Question: I'm trying to create a responsive grid with a defined pattern, like this:

right now i have working part of it here:
<URL>
But I can't put all the columns in the right place, the big box on the right side never has 2 boxes on its left.
This is the code for the container:
'''
<div class="container">
<div class="box">
<p>box1 BIG</p>
</div>
<div class="box">
<p>box2</p>
</div>
<div class="box">
<p>box3</p>
</div>
<div class="box">
<p>box4</p>
</div>
<div class="box">
<p>box5</p>
</div>
<div class="box">
<p>box6 BIG</p>
</div>
<div class="box">
<p>box1 BIG</p>
</div>
<div class="box">
<p>box2</p>
</div>
<div class="box">
<p>box3</p>
</div>
<div class="box">
<p>box4</p>
</div>
<div class="box">
<p>box5</p>
</div>
<div class="box">
<p>box6 BIG</p>
</div>
</div>
'''
and this is the css:
'''
.container {
max-width: 1000px;
margin: 0 auto;
background-color: #5B83AD;
}
.box {
background-color: #5B83AD;
width: 50%;
float: left;
height: 200px;
}
.box:nth-child(6n+1){
background-color: #444444;
height: 400px;
}
.box:nth-child(6n){
background-color: #992277;
height: 400px;
}
@media screen and (max-width: 620px) {
.box {
clear: both;
width: 100%;
}
}
@media screen and (min-width: 621px) {
.box {
clear: none;
width: 50%;
}
}
'''
I want the boxes to keep always the same layout:
1 big - 2 half height
2 half height - 1 big
...
And i need it to work on IE8 too
Is there a way to achieve this layout(it has to be responsive and if i remove a box the layout has to re-adapt)?
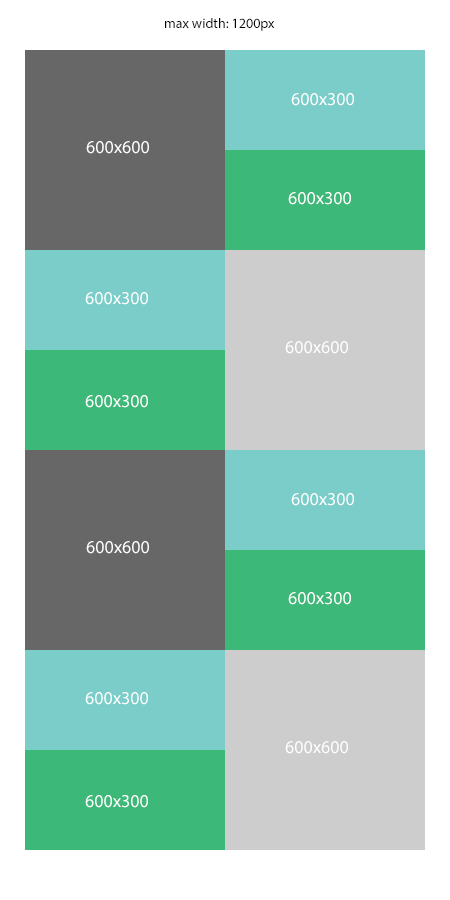
Answer: They are out of order, but maybe you'll accept it I'm not sure. Box 4 is the big one not 6 which makes it a little strange but the design still follows the pattern.
Sorry if this isn't what you wanted.
<URL>
The only major change is this from :nth-child(6n) to nth-child(6n+4) and the added float right to that rule.
'''
.box:nth-child(6n+4){
background-color: #992277;
height: 400px;
float: right;
}
'''
## HTML
'''
<div class="container">
<div class="box">
<p>box1 BIG</p>
</div>
<div class="box">
<p>box2</p>
</div>
<div class="box">
<p>box3</p>
</div>
<div class="box">
<p>box4 BIG</p>
</div>
<div class="box">
<p>box5</p>
</div>
<div class="box">
<p>box6</p>
</div>
<div class="box">
<p>box1 BIG</p>
</div>
<div class="box">
<p>box2</p>
</div>
<div class="box">
<p>box3</p>
</div>
<div class="box">
<p>box4 BIG</p>
</div>
<div class="box">
<p>box5</p>
</div>
<div class="box">
<p>box6</p>
</div>
</div>
'''
## CSS
'''
.container {
max-width: 1000px;
margin: 0 auto;
background-color: #5B83AD;
}
.box {
background-color: #5B83AD;
width: 50%;
float: left;
height: 200px;
}
.box:nth-child(6n+1){
background-color: #444444;
height: 400px;
}
.box:nth-child(6n+4){
background-color: #992277;
height: 400px;
float: right;
}
@media screen and (max-width: 620px) {
.box {
clear: both;
width: 100%;
}
}
@media screen and (min-width: 621px) {
.box {
clear: none;
width: 50%;
}
}
'''
## EDIT:
I forget you don't really need the 'float:left' on the '.box:nth-child(6n+5), .box:nth-child(6n+6)' rule so I removed it above. (so just a heads up if you used that code. It's not necessary because the '.box' rule already had a 'float: left') I also updated the jsfiddle above. Heres the old <URL> previously its CSS, and the CSS above, had this rule.
'''
.box:nth-child(6n+5), .box:nth-child(6n+6){
float: left;
}
'''
## EDIT:
Okay so I just had to have a little fun. :)
I added the following to a <URL>
I added most of the styles at the bottom of the style sheet just to seperate the old from the new so you could tell what's different, but first I'll show you what styles I added to the existing code. I changed two background colors for '.box:nth-child(6n+1)' I added 'background-color: #676767;' and for '.box:nth-child(6n+4)' I added 'background-color: #CDCDCD;'.
Here are the changes I made at the bottom of the stylesheet. (if you decide to go with this you can merge the style rules together.)
'''
.box {
text-align: center;
box-sizing: border-box;
line-height: 200px;
font-family: "Lucida Sans Unicode", "Lucida Grande", sans-serif;
color: #fff;
}
.box:nth-child(3n+1) {
line-height: 400px;
}
.box p {
margin: 0;
}
.box:nth-child(3n+2) {
background-color: #7ACDC8;
}
.box:nth-child(3n+3) {
background-color: #3CB878;
}
'''
Yeah, I know now my answer is just ridiculously long...
Anyways, hope you like it. :) If not that's okay too.